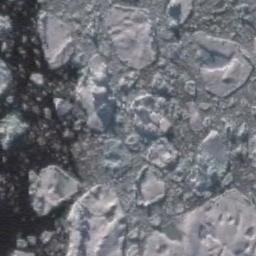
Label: sea_ice